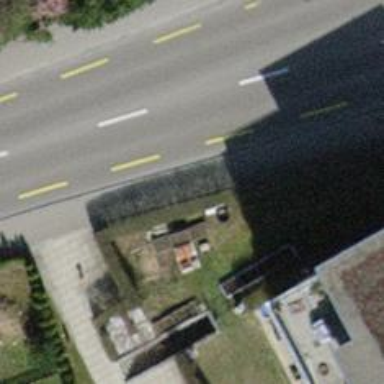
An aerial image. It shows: Bus stop with platform for public transport.